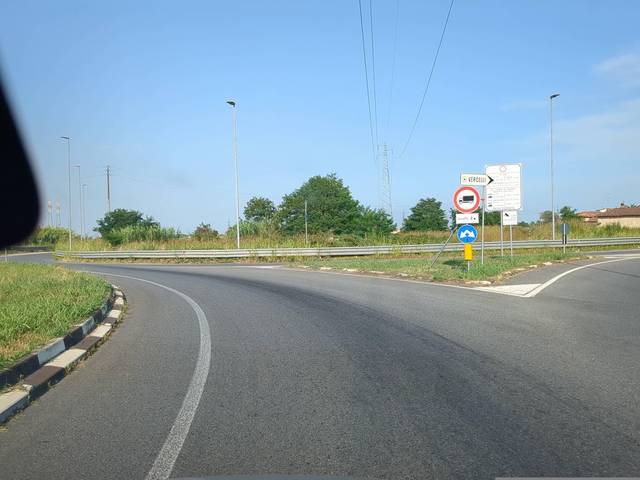
Region: Italy
Coordinates: 45.341, 8.402